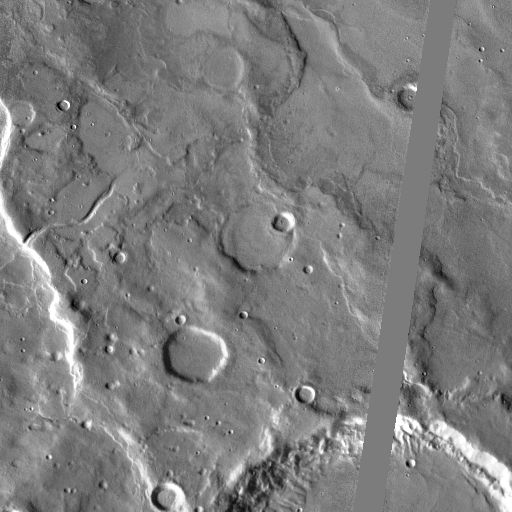
Crater classes present: Background, Other, Buried, Secondary